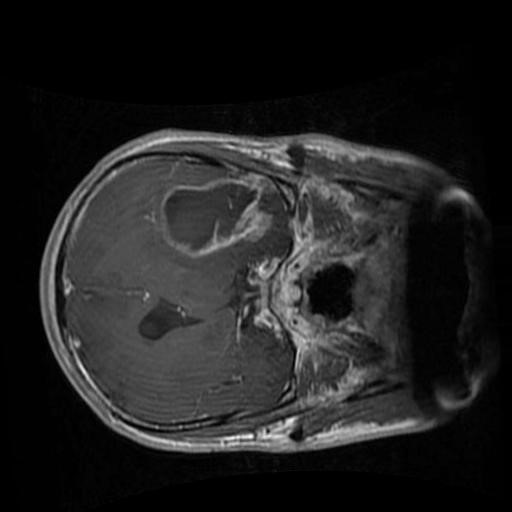
Label: brain_glioma